Question: I have a bitmap like this one below:

I need to expand it horizontally, as needed, as well as vertically, with the ">" part remaining at the vertical center. I know for certain CSS border image can't handle this, I am uncertain about 9-patch, but I think it would fail too and I can't use SVG. Is implementing my custom "mxn patch" image specification the only option?
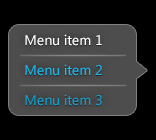
Answer: A 3x5 = 15 custom patch specification did it for me. Android's 9 patch, nor CSS3 border-image, solve every problem. Custom N patch solutions are sometimes needed.